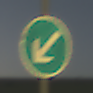
Verkehrszeichen: VorgeschriebeneVorbeifahrtLinks
Umgebung: Outdoor, Nature
Tageszeit: Night
Wetter: Clear
Licht: Natural
Jahreszeit: NotSpecified
Kontrast: HighContrast